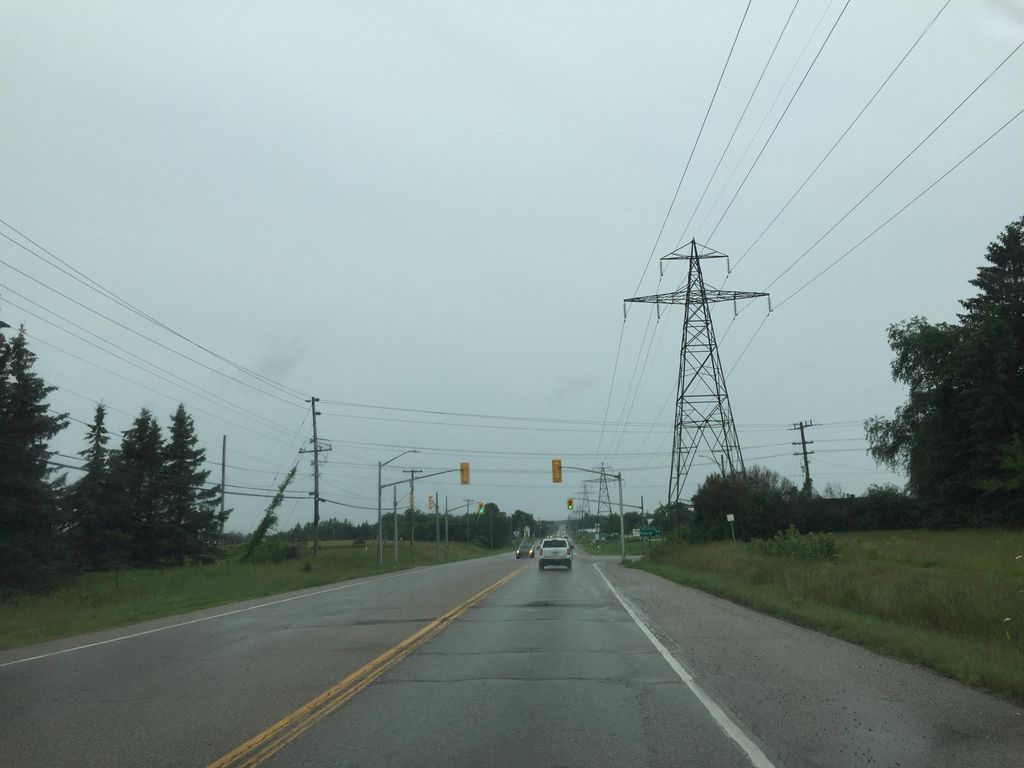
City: kitchener-waterloo